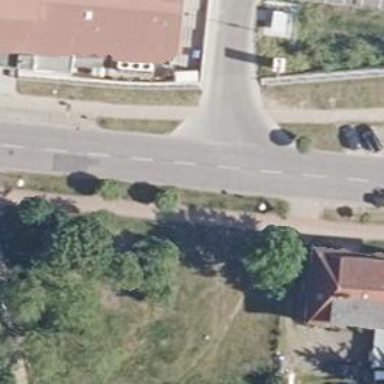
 with cars parked on the street side and on-street on the right side."